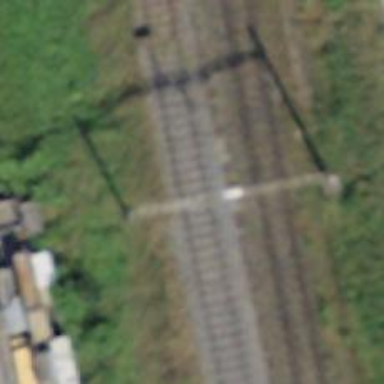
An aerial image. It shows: Railway switch.